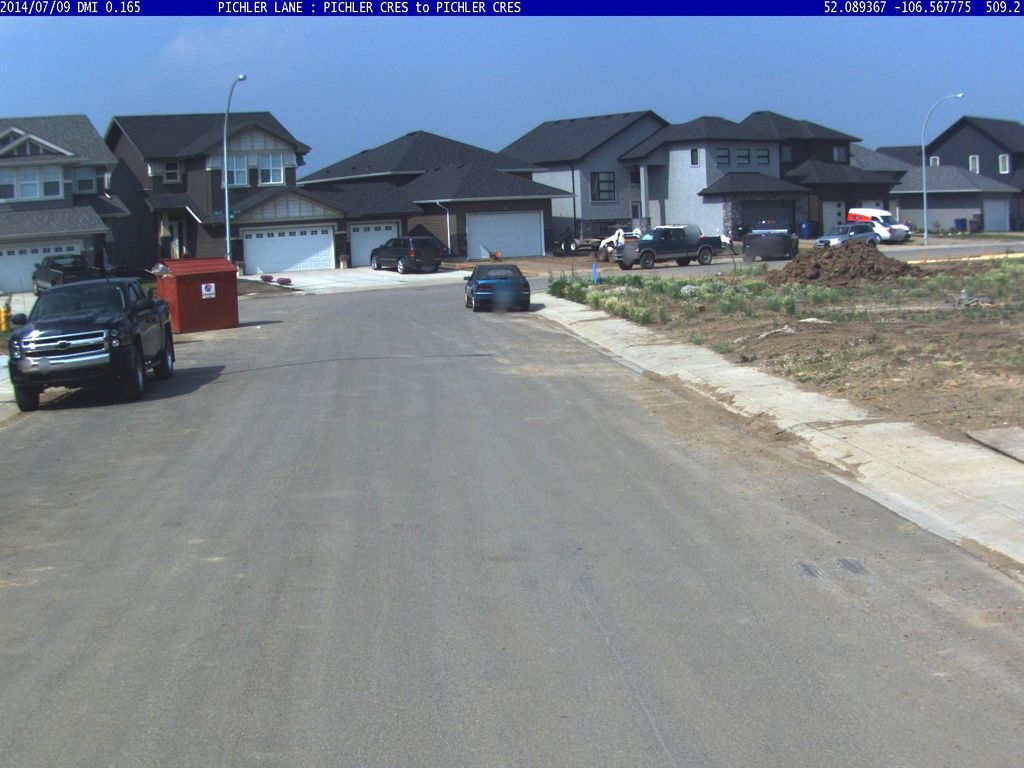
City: saskatoon